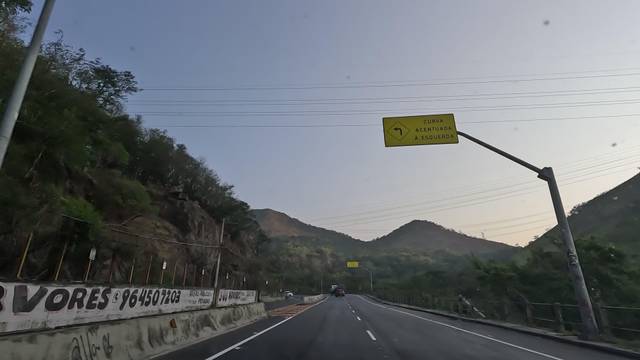
Region: Brazil
Coordinates: -22.92, -43.285